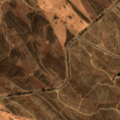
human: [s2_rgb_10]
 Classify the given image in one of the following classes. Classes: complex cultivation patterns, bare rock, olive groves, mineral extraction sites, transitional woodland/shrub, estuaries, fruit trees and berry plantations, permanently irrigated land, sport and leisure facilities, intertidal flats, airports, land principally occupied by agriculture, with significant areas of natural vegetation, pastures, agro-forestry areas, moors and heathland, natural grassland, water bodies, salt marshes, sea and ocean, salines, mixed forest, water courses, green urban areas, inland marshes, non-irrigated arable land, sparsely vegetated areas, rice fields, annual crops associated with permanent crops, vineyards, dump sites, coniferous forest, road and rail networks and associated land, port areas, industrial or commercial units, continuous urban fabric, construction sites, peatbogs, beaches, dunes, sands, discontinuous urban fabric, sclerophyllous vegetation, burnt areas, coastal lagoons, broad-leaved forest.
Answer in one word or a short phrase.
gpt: non-irrigated arable land, land principally occupied by agriculture, with significant areas of natural vegetation, transitional woodland/shrub